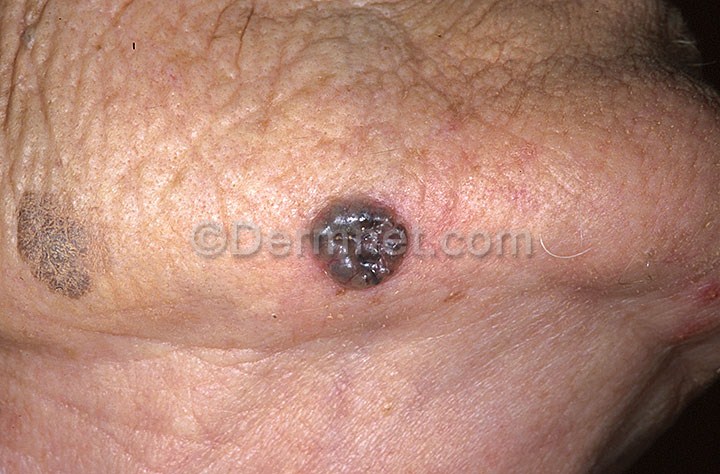
Disease: Actinic Keratosis Basal Cell Carcinoma and other Malignant Lesions